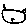
Label: cat